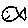
Label: fish